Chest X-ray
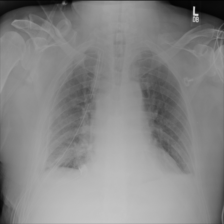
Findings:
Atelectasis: negative
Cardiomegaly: negative
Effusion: negative
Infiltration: negative
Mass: negative
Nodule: negative
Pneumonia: negative
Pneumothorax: negative
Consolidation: negative
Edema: negative
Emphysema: negative
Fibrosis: negative
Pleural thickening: negative
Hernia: negative